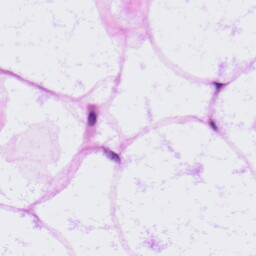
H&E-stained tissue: LymphNode